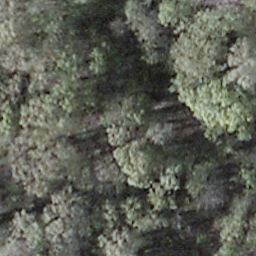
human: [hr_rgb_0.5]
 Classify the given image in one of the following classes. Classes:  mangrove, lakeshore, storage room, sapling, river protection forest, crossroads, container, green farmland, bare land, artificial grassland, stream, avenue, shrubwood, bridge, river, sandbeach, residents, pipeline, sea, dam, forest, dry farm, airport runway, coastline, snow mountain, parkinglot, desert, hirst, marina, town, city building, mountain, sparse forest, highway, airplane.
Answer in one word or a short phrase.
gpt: shrubwood